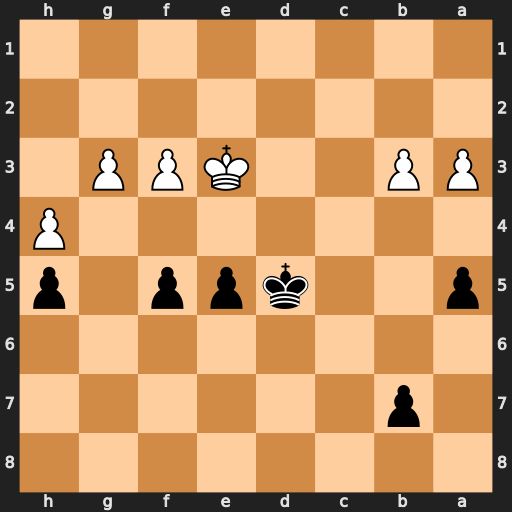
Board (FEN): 8/1p6/8/p2kpp1p/7P/PP2KPP1/8/8
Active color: b
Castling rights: -
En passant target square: -
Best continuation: b5 Ke2 e4 Ke3 Ke5 fxe4 fxe4